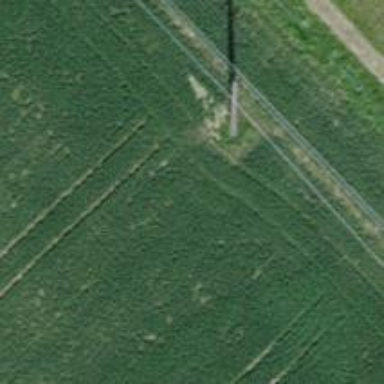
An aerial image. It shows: Concrete power pole.